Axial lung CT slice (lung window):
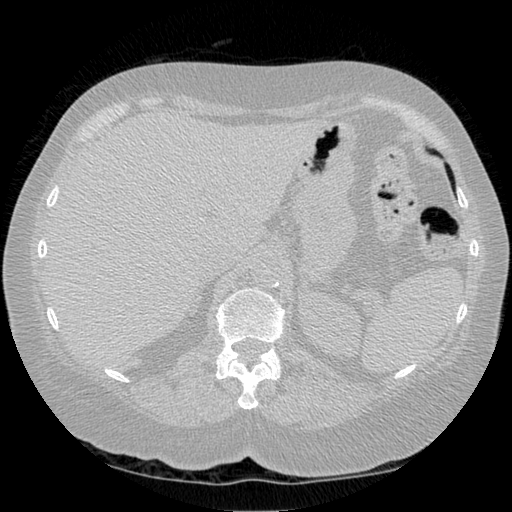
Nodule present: no